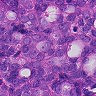
Metastatic tissue present: yes